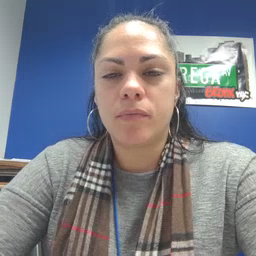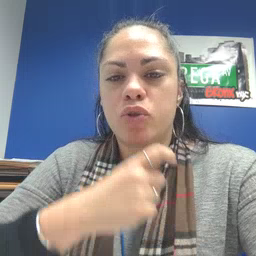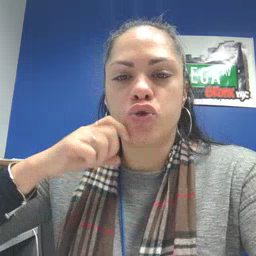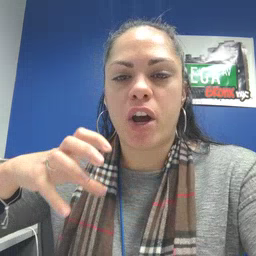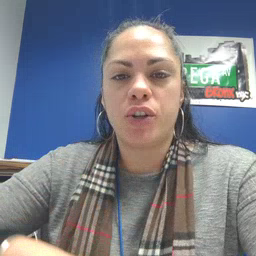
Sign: dryer